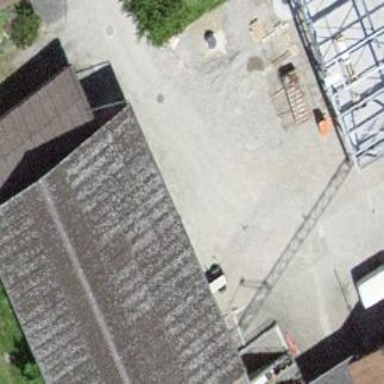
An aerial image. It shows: Warehouse building.